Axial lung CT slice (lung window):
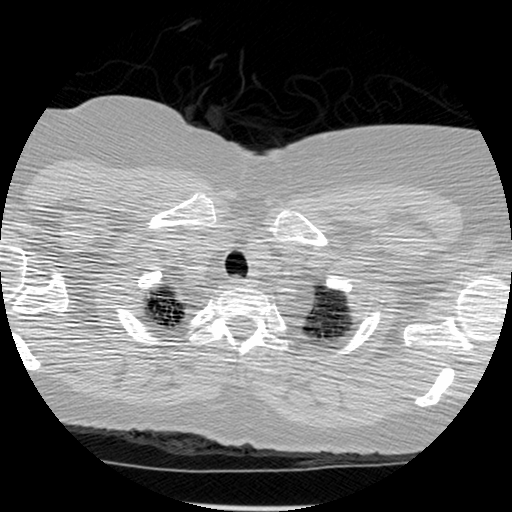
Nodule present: no